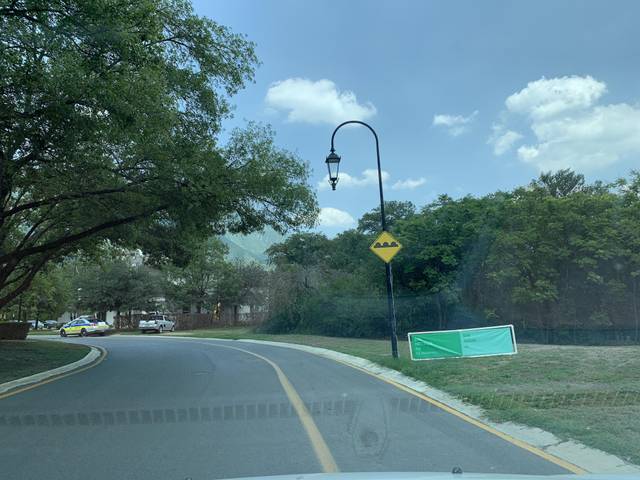
Region: Mexico
Coordinates: 25.517, -100.197